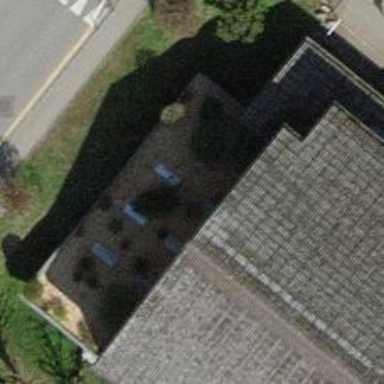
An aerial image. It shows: Library.